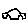
Label: car